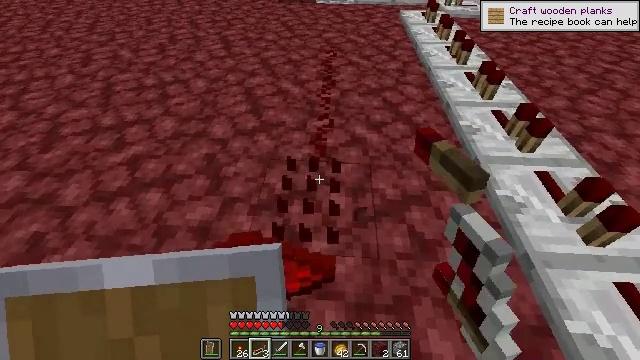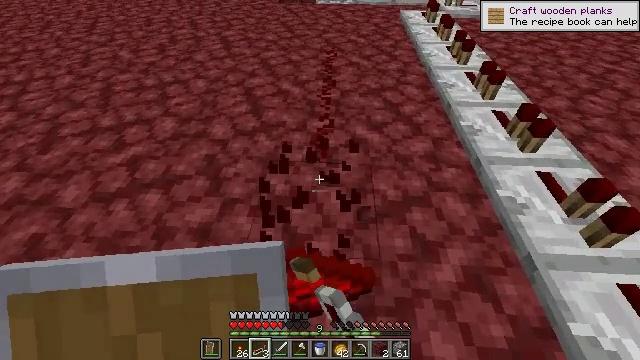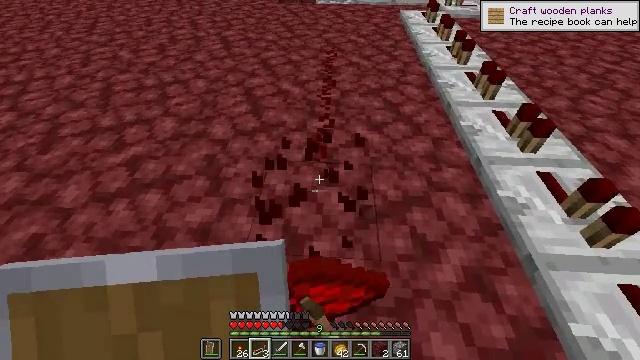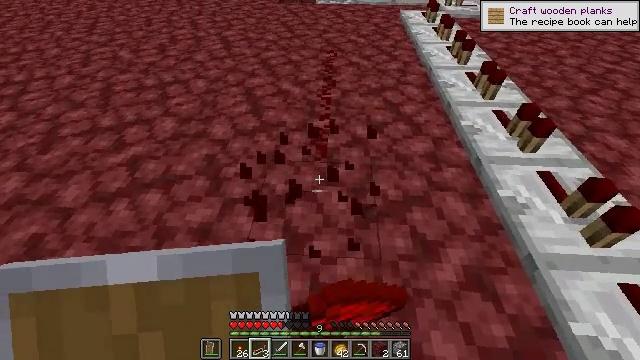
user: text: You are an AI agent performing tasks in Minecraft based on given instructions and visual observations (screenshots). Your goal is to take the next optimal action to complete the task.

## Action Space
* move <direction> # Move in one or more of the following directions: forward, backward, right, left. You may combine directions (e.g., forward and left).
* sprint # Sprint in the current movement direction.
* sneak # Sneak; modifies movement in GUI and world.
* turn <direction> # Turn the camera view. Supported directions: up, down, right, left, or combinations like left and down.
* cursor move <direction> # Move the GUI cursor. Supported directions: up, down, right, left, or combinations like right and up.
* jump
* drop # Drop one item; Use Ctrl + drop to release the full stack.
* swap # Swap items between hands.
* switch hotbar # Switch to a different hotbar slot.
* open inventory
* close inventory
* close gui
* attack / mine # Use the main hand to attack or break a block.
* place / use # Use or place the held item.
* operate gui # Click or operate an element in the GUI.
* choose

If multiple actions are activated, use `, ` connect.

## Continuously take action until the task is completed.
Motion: motion action
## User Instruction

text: Collect redstone wire by mining it.
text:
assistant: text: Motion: no_op
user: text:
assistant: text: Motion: no_op
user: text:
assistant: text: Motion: move back
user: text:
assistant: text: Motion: no_op